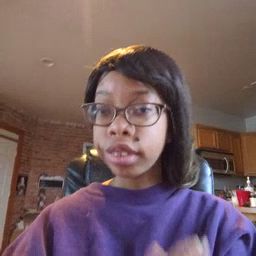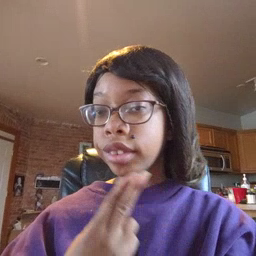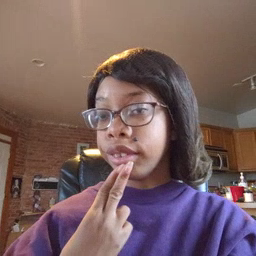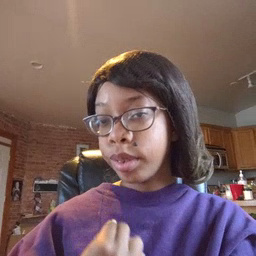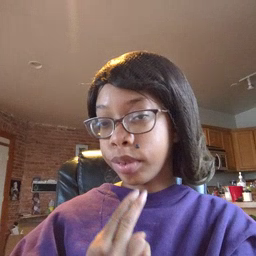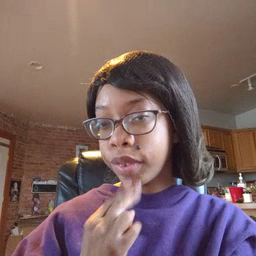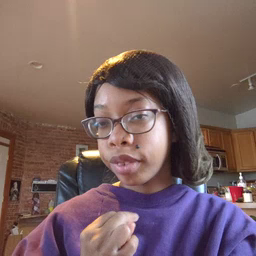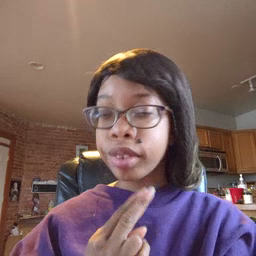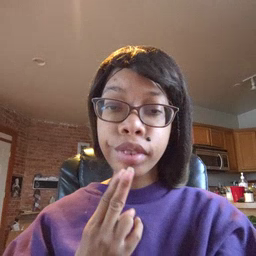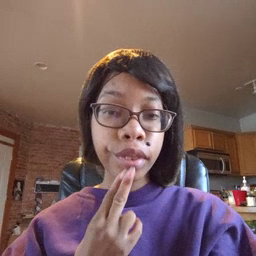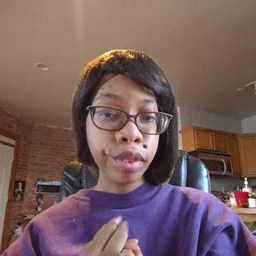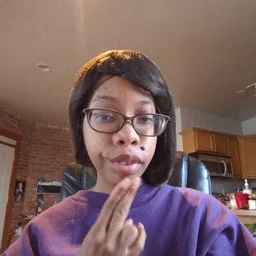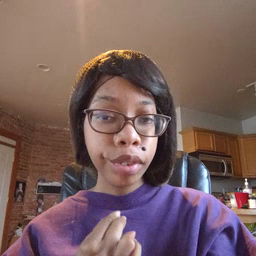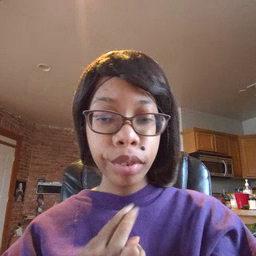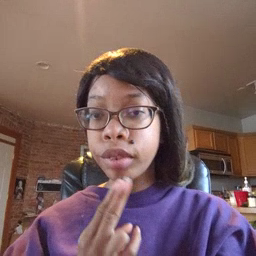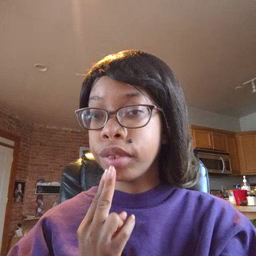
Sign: cute